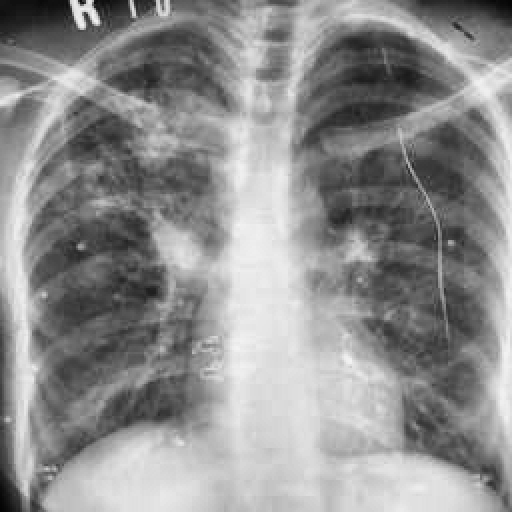
Finding: TUBERCULOSIS